Field crop: tomato
Growth stage: 1
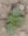
Species: solanum